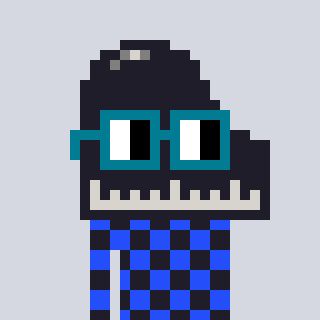
a pixel art character with square dark green glasses, a piano-shaped head and a grayscale-colored body on a cool background